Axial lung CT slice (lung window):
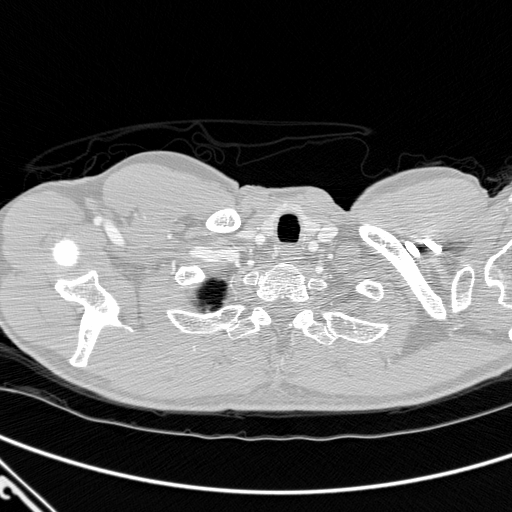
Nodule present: no